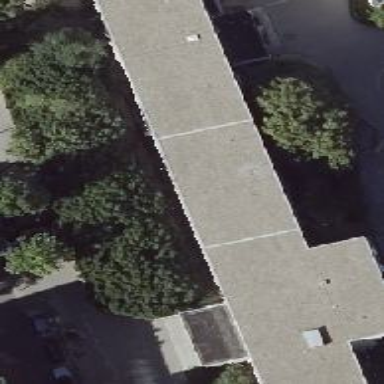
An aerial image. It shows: School building.